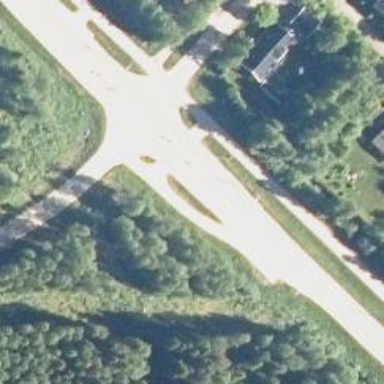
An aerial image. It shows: Asphalt cycleway.